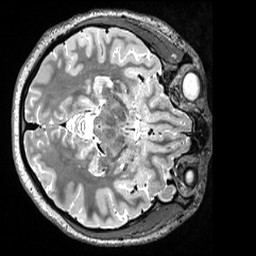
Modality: T2w
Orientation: axial
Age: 20
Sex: female
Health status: healthy
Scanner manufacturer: siemens
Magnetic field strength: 3 T
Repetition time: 3.2 s
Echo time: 0.563 s